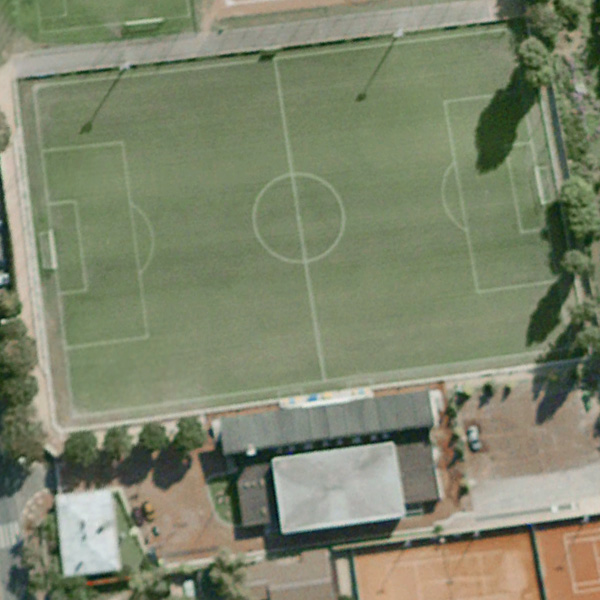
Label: Playground